Question: I build opencv 233 as a static lib, but when i use it in my application, it gives link errors when calling cv::imwrite() that tiff,png,jasp libs are not linked. Is this the intention that i should link these my self in my app or did i build it wronge.
I would like that the 3party libs are static included in the opencv_highgui.lib instead of having to link them myself in my apps.

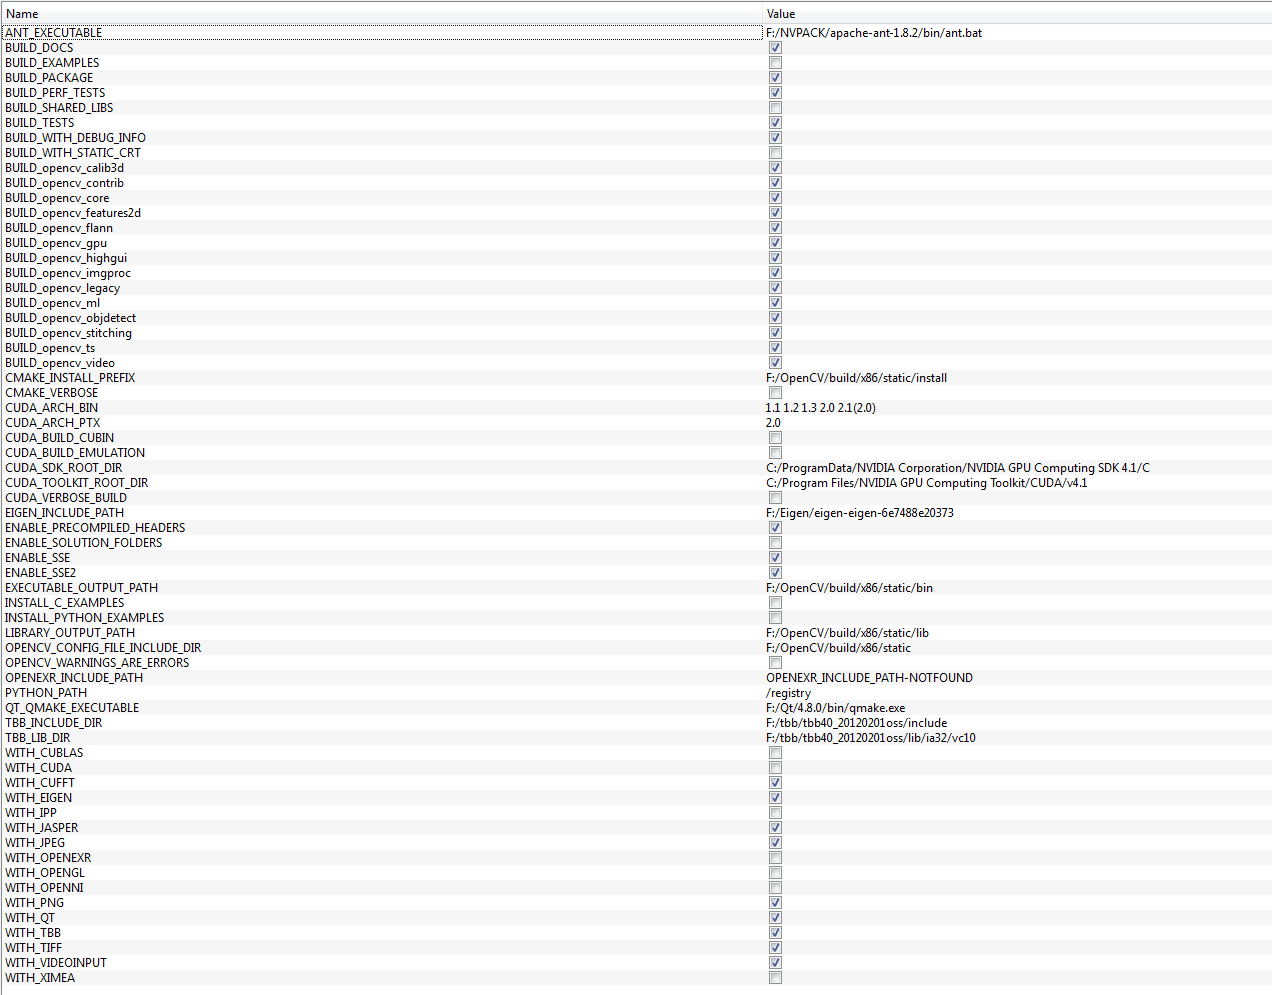
Answer: In the solution, if configured for visual studio 2010, the 3th party libs are not set to be linked in. Change the Link Library Dependencies to true for the highgui project.